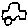
Label: car